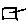
Label: square